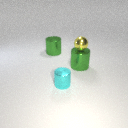
large green metal cylinder in front of large green metal cylinder